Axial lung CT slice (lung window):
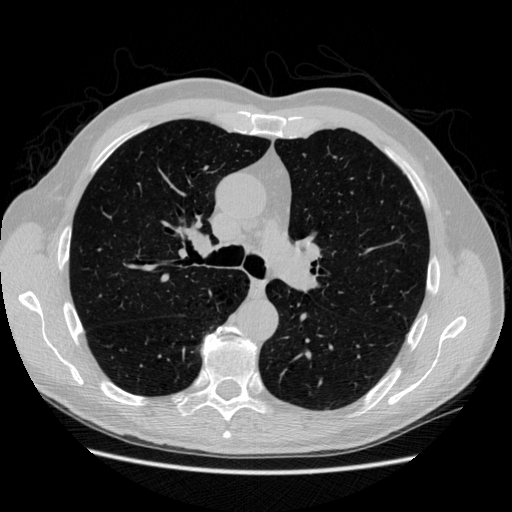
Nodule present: no